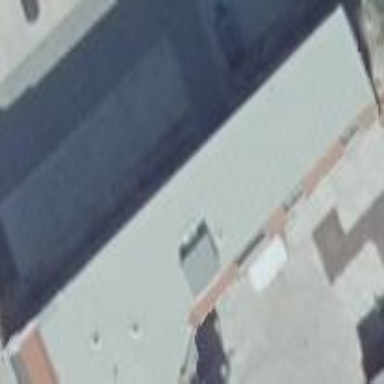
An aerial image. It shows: Building with flat gray roof made of tar paper. The building is light gray in color.